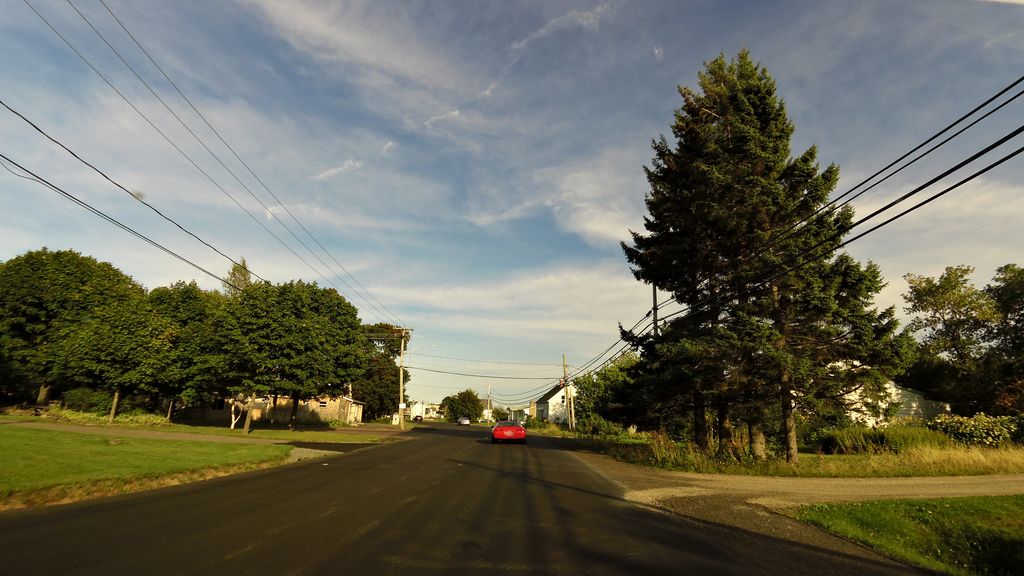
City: charlottetown